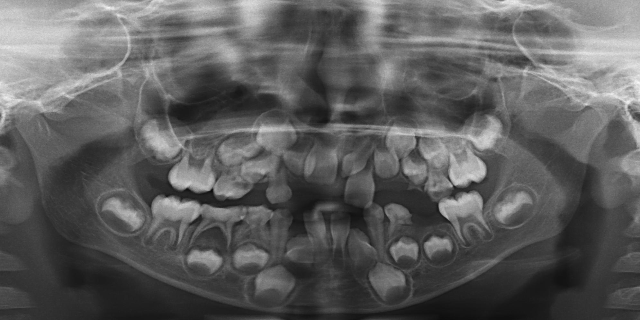
child